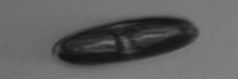
Label: Ephemera